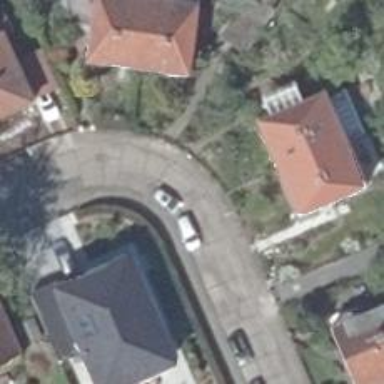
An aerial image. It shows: Residential road paved with concrete.